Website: macys
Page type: billing-address
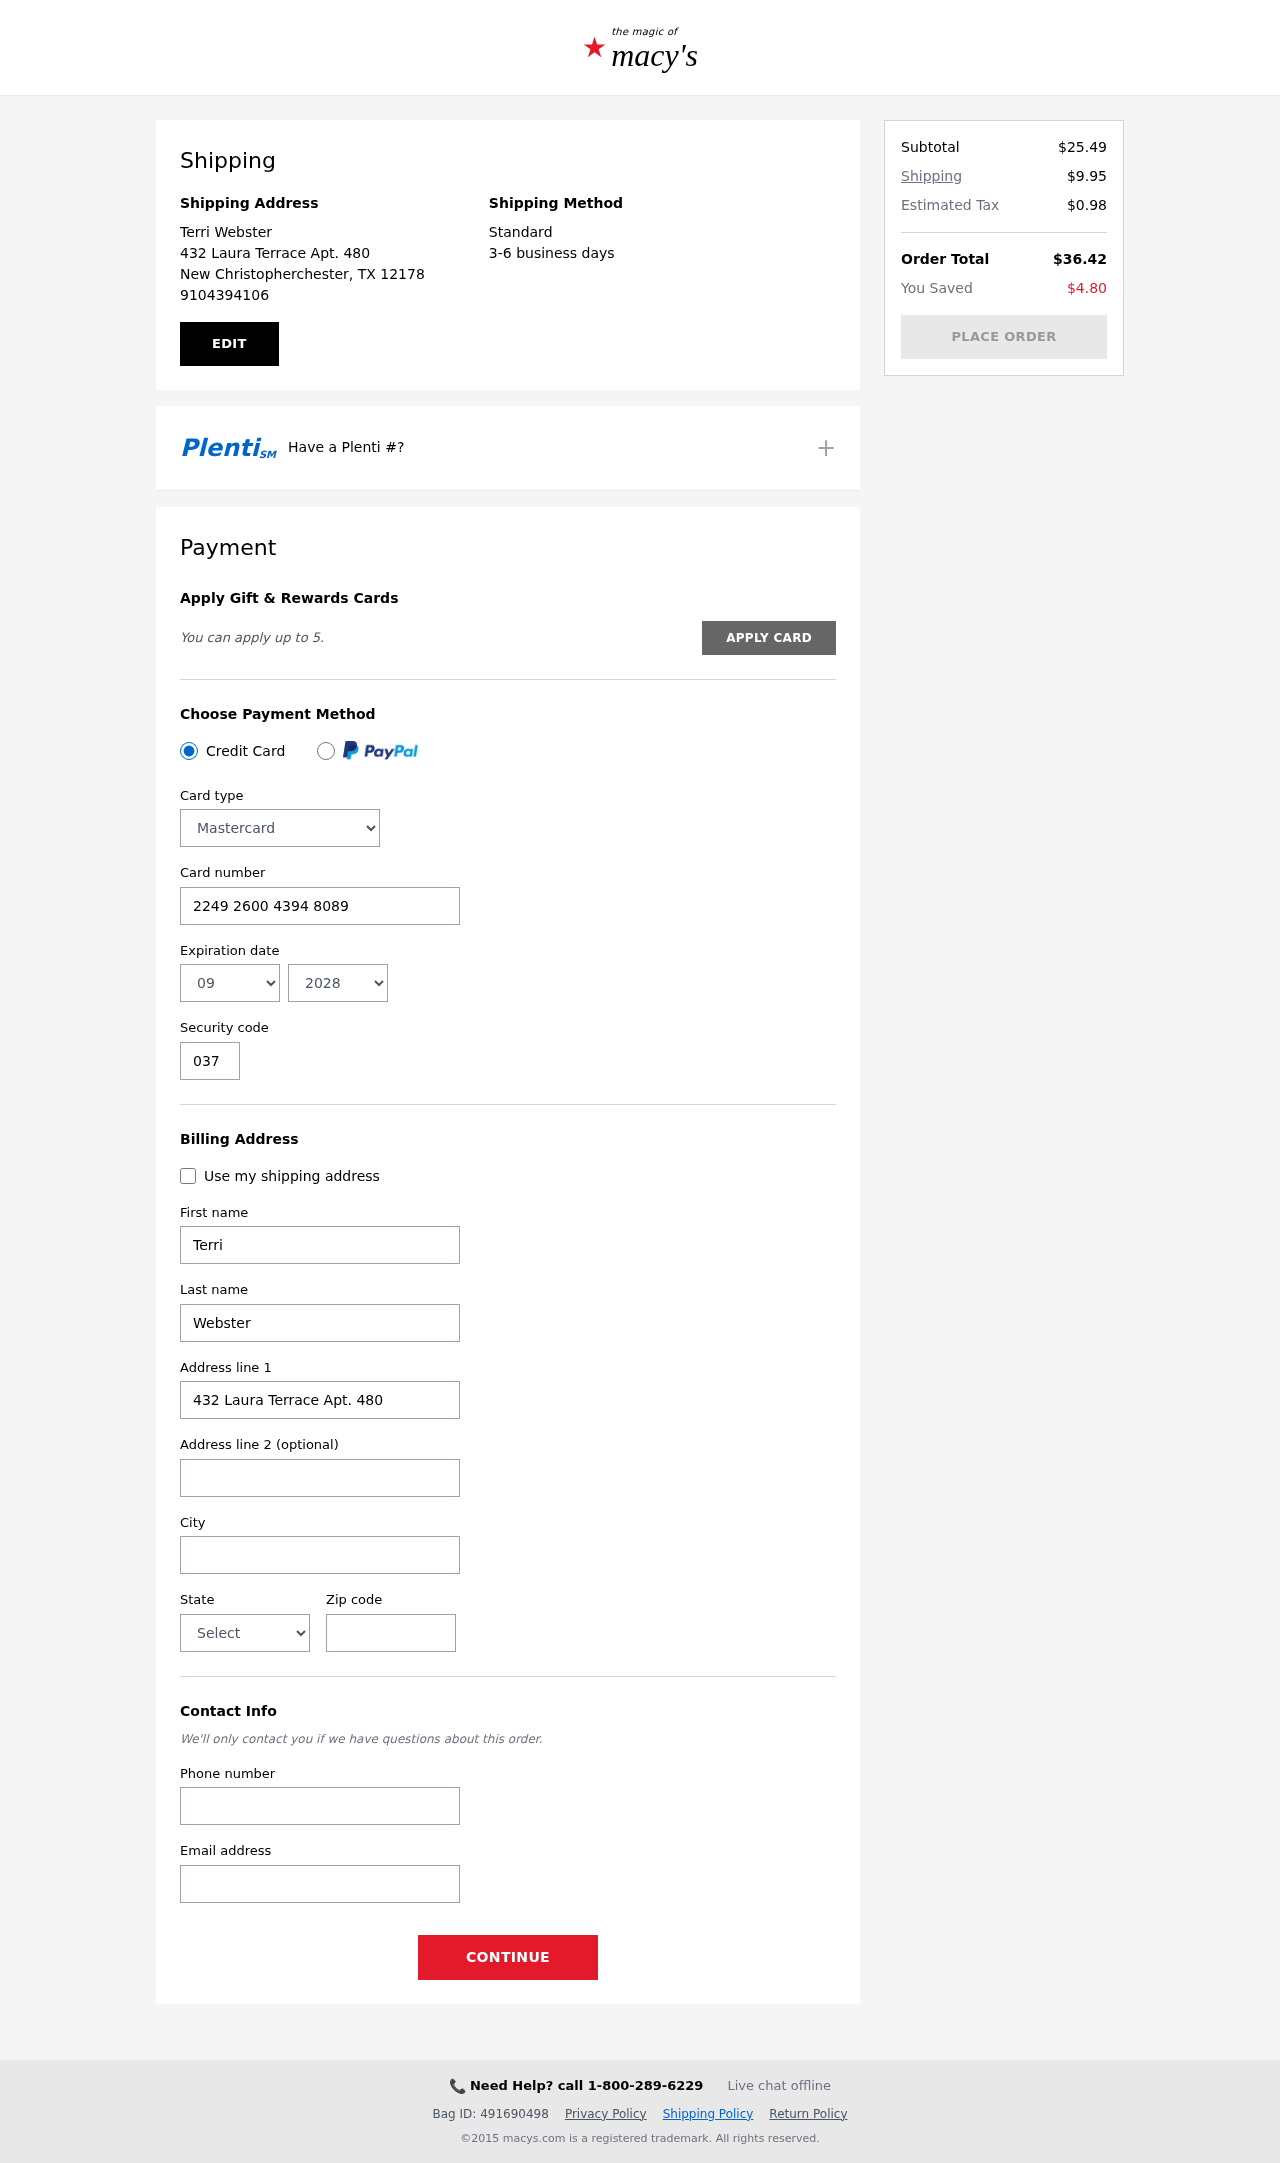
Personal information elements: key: PII_CARD_CVV
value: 037
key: PII_CARD_EXPIRY_MONTH
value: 09
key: PII_CARD_EXPIRY_YEAR
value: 28
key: PII_CARD_NUMBER
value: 2249 2600 4394 8089
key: PII_CARD_TYPE
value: Mastercard
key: PII_CITY
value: New Christopherchester
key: PII_CITY_STATE_ZIP
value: New Christopherchester, TX 12178
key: PII_EMAIL
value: terri_webster@hotmail.com
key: PII_FIRSTNAME
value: Terri
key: PII_FULLNAME
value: Terri Webster
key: PII_LASTNAME
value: Webster
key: PII_PHONE
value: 9104394106
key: PII_POSTCODE
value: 12178
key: PII_STATE
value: Texas
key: PII_STREET
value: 432 Laura Terrace Apt. 480
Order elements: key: ORDER_SUBTOTAL
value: $25.49
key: ORDER_SHIPPING_COST
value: $9.95
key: ORDER_TAX
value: $0.98
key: ORDER_TOTAL
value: $36.42
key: ORDER_SAVINGS
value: $4.80